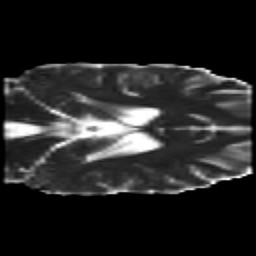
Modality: MD
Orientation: coronal
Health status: healthy
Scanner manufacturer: siemens
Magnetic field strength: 3 T
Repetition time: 10 s
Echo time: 0.092 s